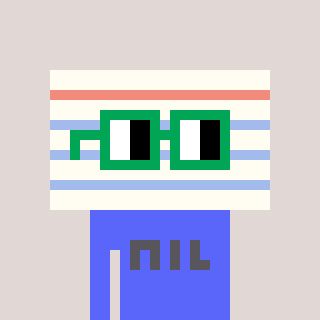
a pixel art character with square green glasses, a empty notebook page-shaped head and a purple-colored body on a warm background